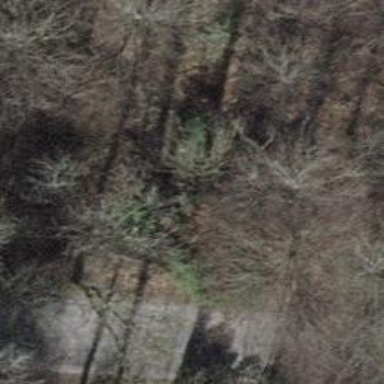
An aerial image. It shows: Culvert tunnel.